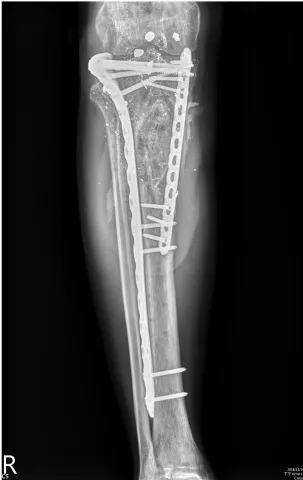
Radiograph at 12-months-follow-up, AP view.
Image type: radiology (x_ray)